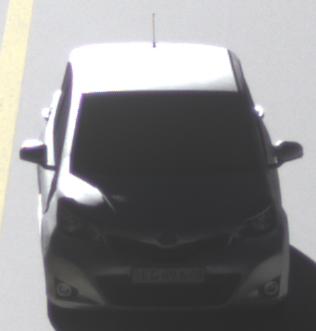
Make: Toyota
Model: Yaris 1.0
Detailed model: Yaris (XP9)
Model produced from: 2009/01
Model produced until: 2010/10
Doors: 3
Color: white
Road condition: dry road
Daytime: morning or afternoon
Contrast: high contrast